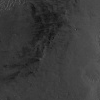
Atmospheric dust classification: not_dusty